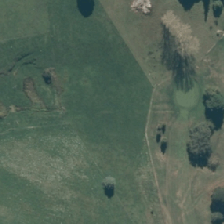
Land cover: urban_parkland